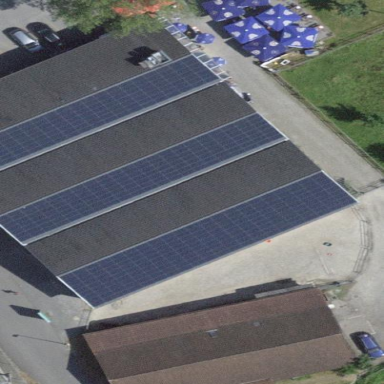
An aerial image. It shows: Solar power generator.